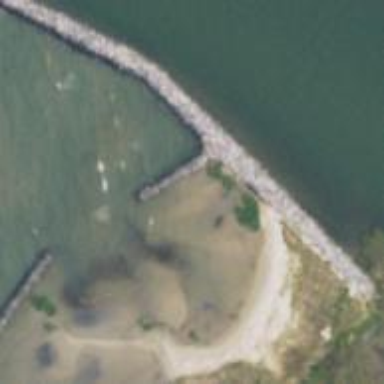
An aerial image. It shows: Breakwater structure.